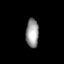
Tissue: prostate
Cell type: B cells
Senescence score: 0.6962
Nuclear area (px): 358
Mean DAPI intensity: 154.014